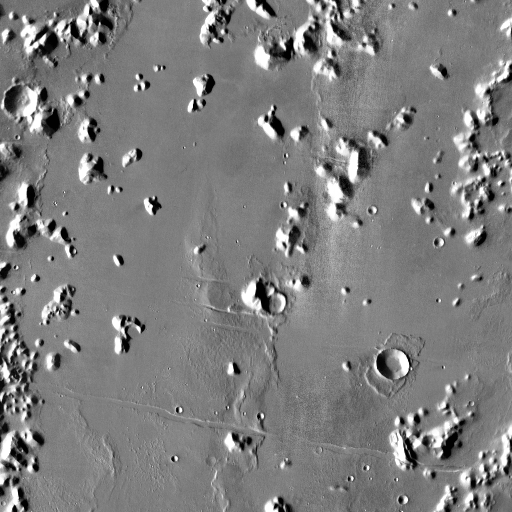
Crater classes present: Background, Other, Buried